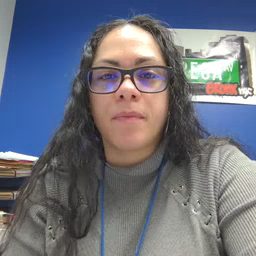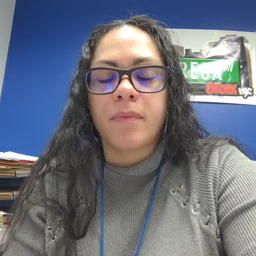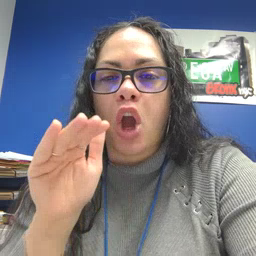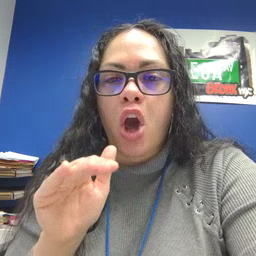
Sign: on